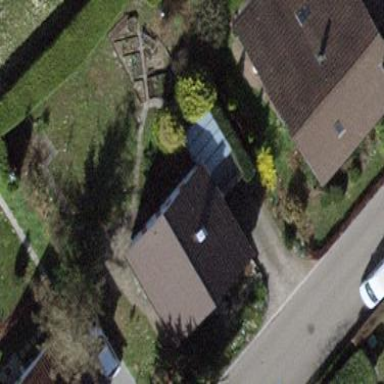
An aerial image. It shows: Detached building with pitched roof.